Field crop: maize
Growth stage: 2
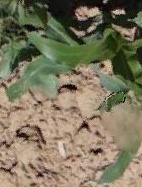
Species: maize